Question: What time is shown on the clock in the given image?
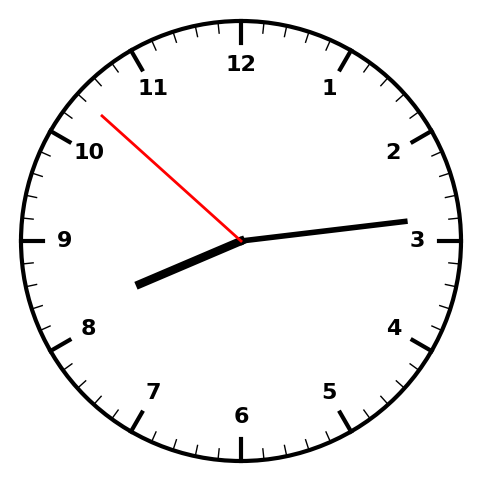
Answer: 08:13:52